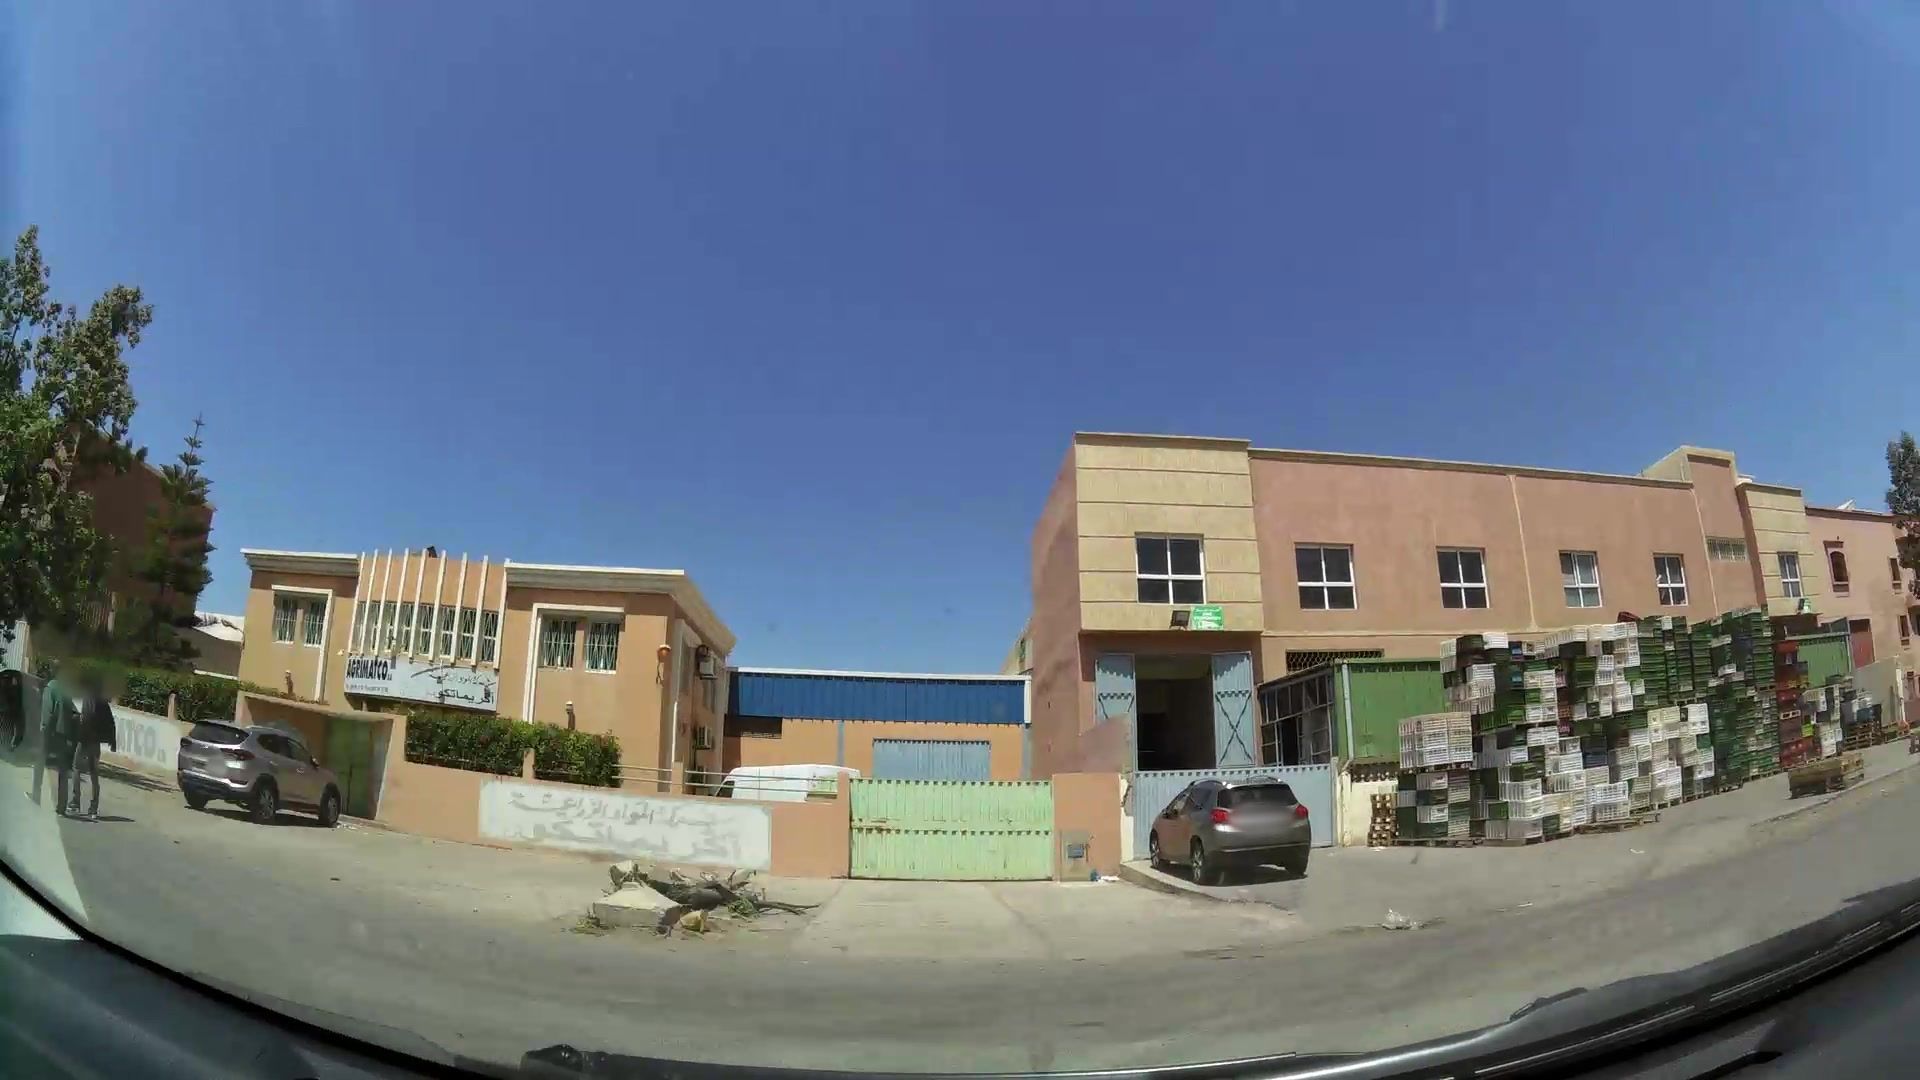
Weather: clear
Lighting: day
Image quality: good
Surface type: driving surface
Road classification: unclassified
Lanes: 2.0
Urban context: urban centre
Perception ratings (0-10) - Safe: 3.13, Lively: 4.12, Beautiful: 2.03, Boring: 4.39, Depressing: 5.48, Wealthy: 7.87